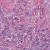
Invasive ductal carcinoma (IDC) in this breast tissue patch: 1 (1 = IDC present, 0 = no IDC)